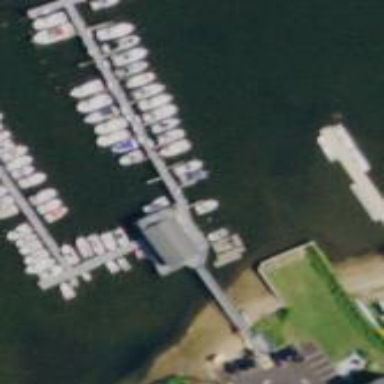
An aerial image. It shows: Marina on leisure land.